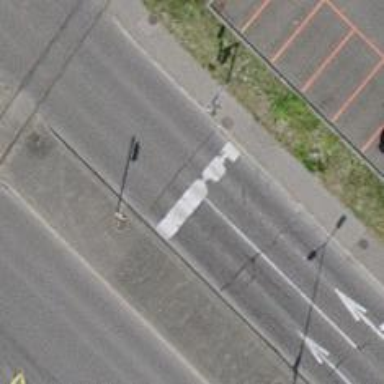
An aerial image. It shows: Road with traffic signals.